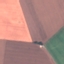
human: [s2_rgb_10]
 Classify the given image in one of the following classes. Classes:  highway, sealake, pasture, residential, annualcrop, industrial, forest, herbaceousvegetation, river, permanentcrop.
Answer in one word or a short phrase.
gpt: AnnualCrop